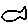
Label: fish